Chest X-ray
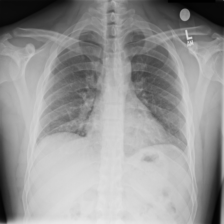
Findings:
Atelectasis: negative
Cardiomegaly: negative
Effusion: negative
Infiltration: negative
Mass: negative
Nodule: negative
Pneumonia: negative
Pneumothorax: negative
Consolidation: negative
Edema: negative
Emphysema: negative
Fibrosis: negative
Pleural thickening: negative
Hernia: negative